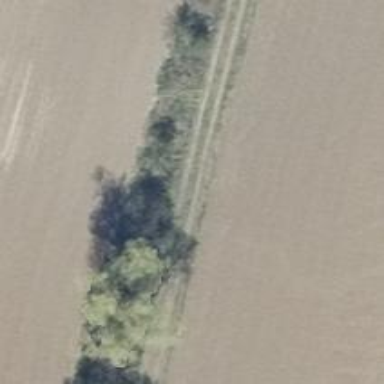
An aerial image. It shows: Single tag "natural: tree."